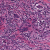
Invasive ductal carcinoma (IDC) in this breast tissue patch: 1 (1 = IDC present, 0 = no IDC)